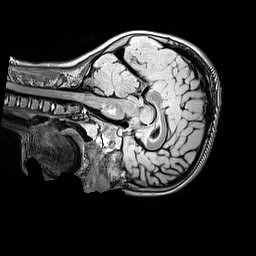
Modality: FLAIR
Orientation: sagittal
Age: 10
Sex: female
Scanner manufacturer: siemens
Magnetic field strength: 3 T
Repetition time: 5 s
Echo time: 0.388 s